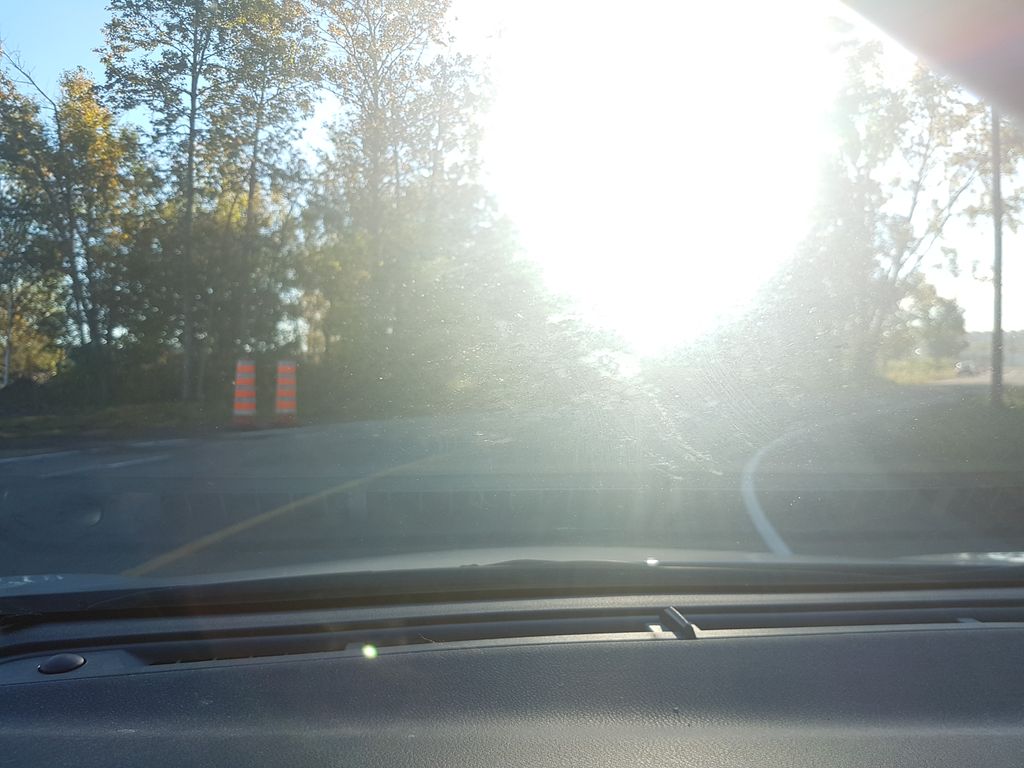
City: quebec_city